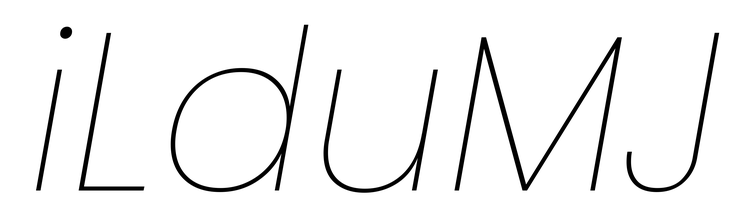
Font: Poppins-ThinItalic